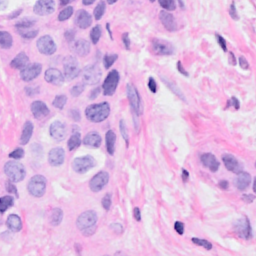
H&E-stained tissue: Breast